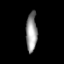
Tissue: prostate
Cell type: T cells
Senescence score: 0.3401
Nuclear area (px): 428
Mean DAPI intensity: 149.133